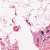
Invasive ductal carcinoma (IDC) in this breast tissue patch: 0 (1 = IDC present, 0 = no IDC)